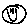
Label: smiley face